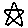
Label: star